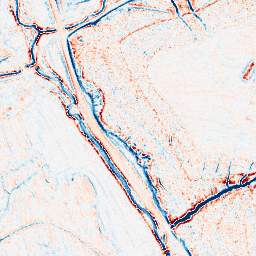
Category: edge_preserving
Decomposition family: anisotropic_diffusion
Decomposition parameters: iterations: 10
kappa: 50
gamma: 0.15
Upsampling method: sinc_blackman
Upsampling parameters: scale: 2
kernel_size: 16
Upsampling scale: 2